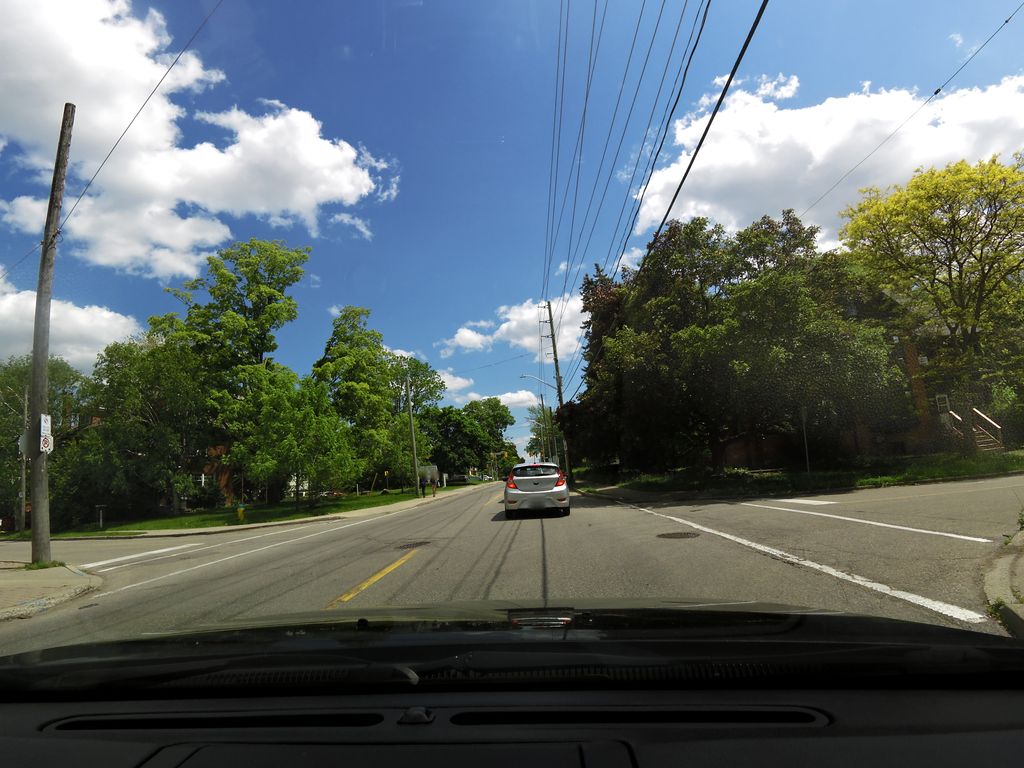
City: kitchener-waterloo